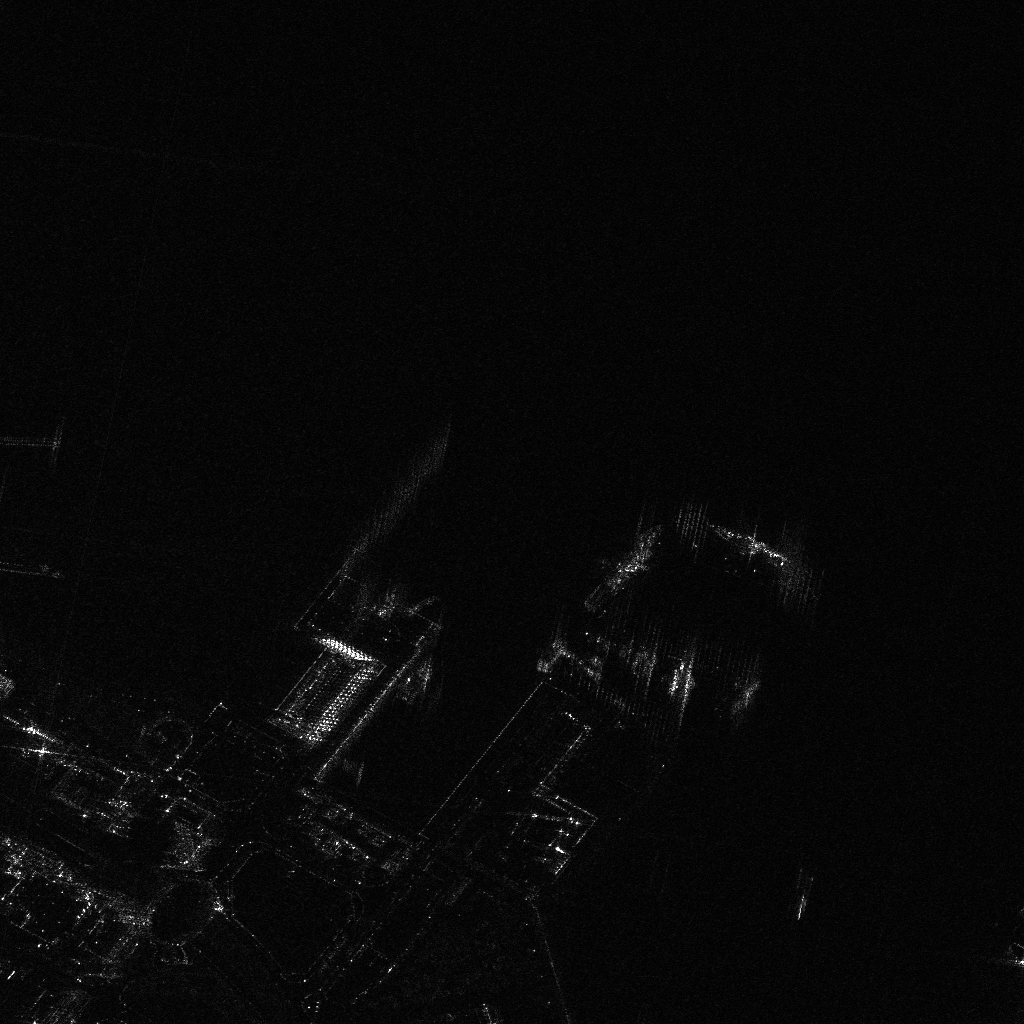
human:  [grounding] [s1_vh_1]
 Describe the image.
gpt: In the satellite image, there is  <ref>2 large container </ref> <box>[[40, 62, 42, 69, 36], [59, 49, 62, 60, 38]]</box> located at center,  <ref>3 medium container </ref> <box>[[66, 64, 67, 68, 18], [65, 63, 66, 67, 9], [61, 62, 62, 66, 12]]</box> located at center,  <ref>1 large container </ref> <box>[[68, 52, 77, 53, 27]]</box> located at right.